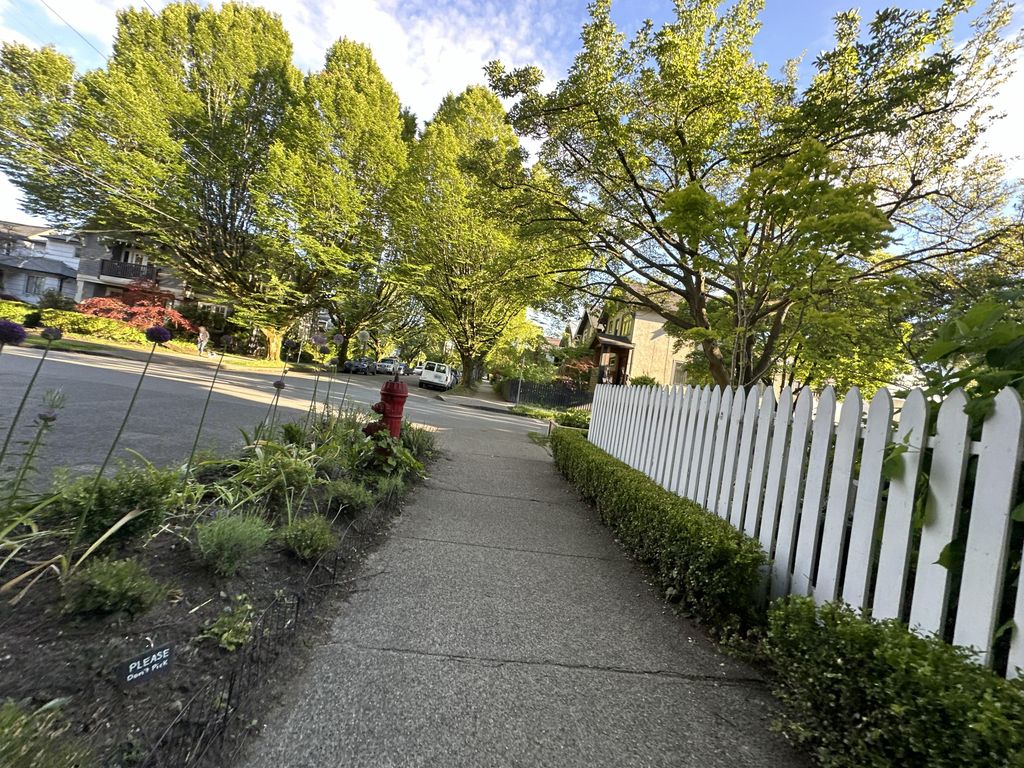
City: vancouver